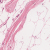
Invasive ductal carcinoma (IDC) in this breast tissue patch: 0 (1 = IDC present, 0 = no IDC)